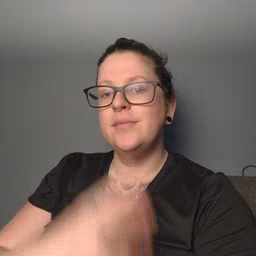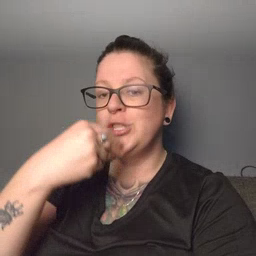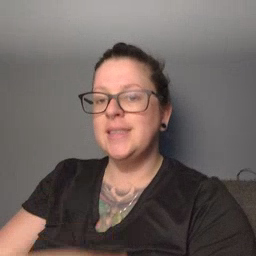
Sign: pretty